Brain MRI, t2w sequence, axial 2D slice.
Patient: age 44, sex F, weight 96 kg, height 1.95 m
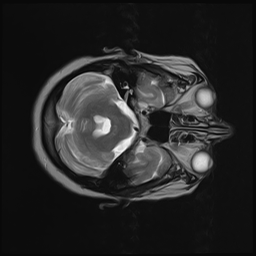